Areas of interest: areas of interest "Library"
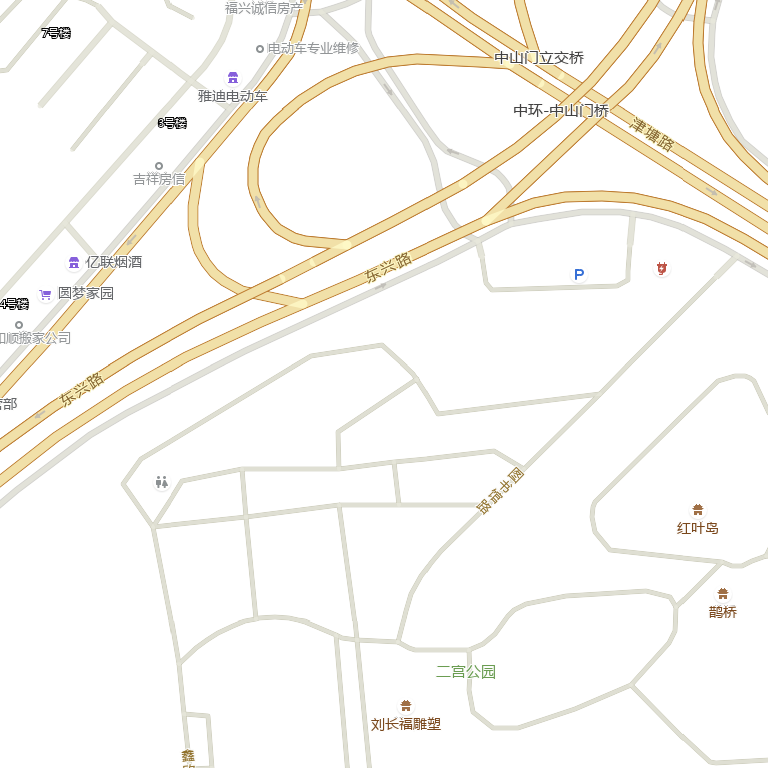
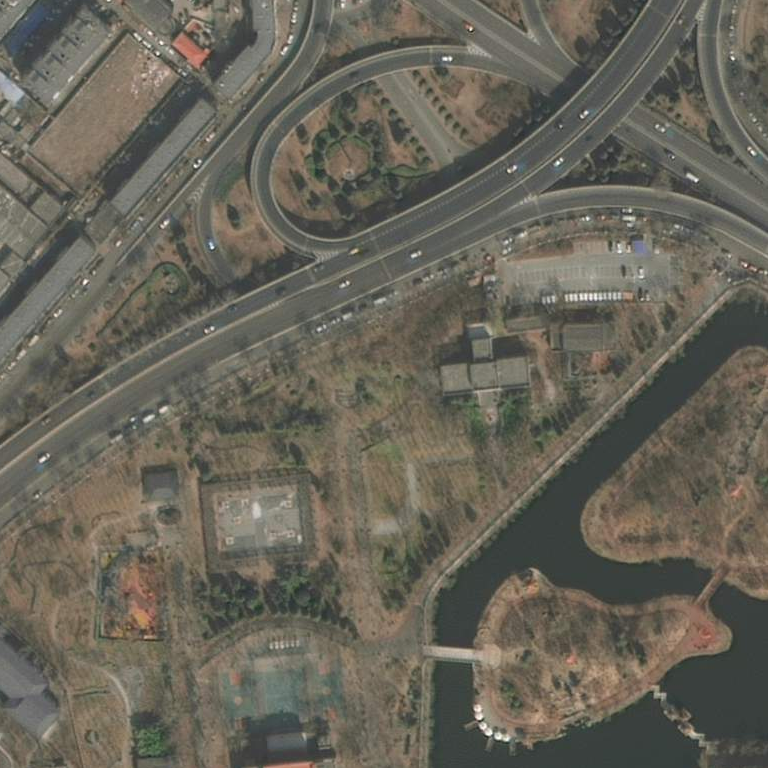